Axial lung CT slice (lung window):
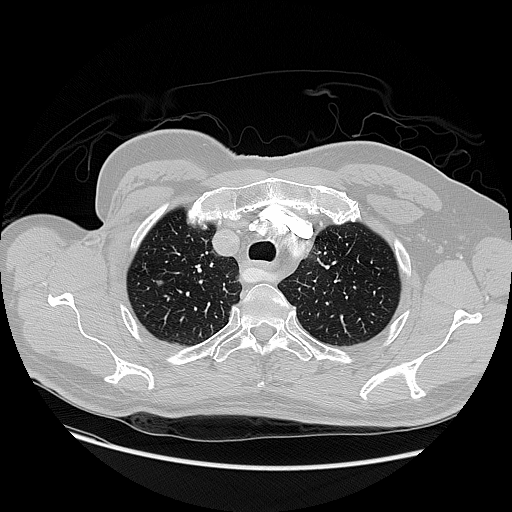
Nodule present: yes
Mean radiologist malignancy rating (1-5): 3.5